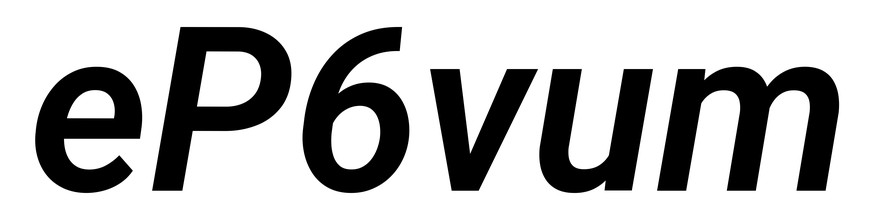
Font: Roboto-Italic_SemiBold_Italic